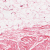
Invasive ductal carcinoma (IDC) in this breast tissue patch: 0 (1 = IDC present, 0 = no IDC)